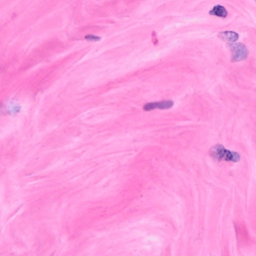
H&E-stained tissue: Breast